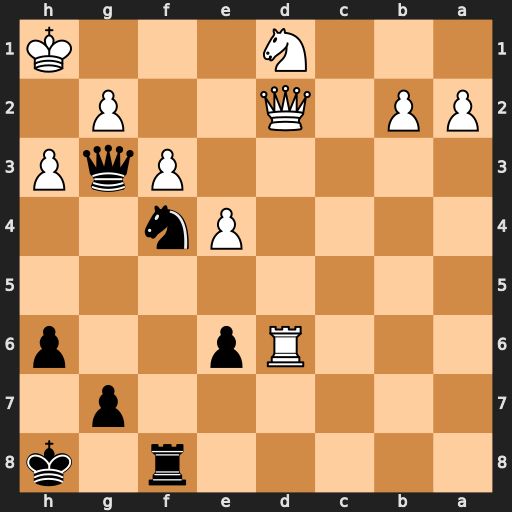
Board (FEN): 5r1k/6p1/3Rp2p/8/4Pn2/5PqP/PP1Q2P1/3N3K
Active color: b
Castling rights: -
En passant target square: -
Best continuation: Nxg2 Qxg2 Qxd6